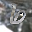
Label: 6